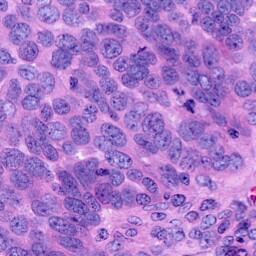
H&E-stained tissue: Ovarian